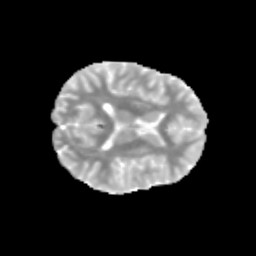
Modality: MD
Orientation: axial
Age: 11
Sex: female
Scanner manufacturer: siemens
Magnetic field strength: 3 T
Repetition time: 3.8 s
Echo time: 0.07 s